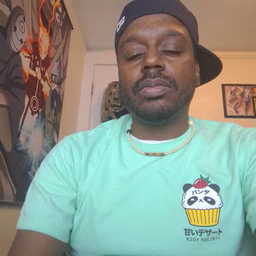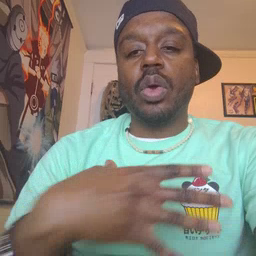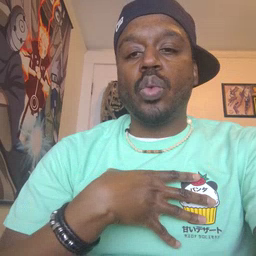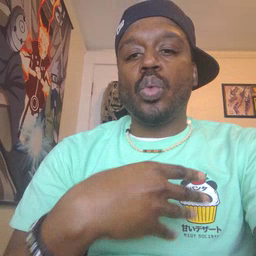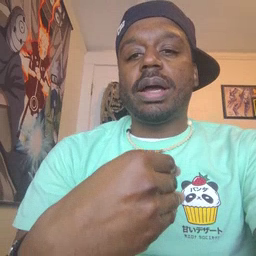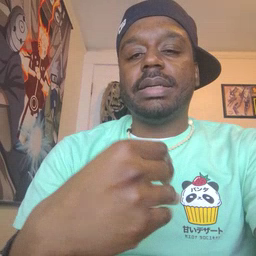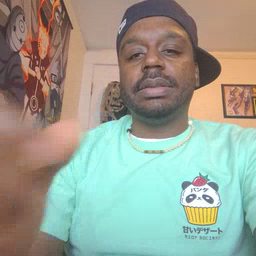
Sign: white